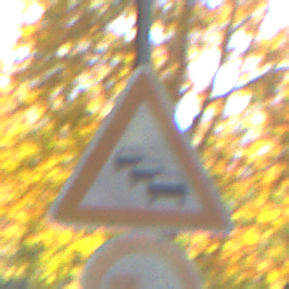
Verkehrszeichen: Stau
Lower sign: UeberholverbotKraftfahrzeuge
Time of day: Midday
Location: Outdoor (Urban)
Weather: Clear
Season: NotSpecified
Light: Natural